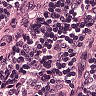
Metastatic tissue present: no